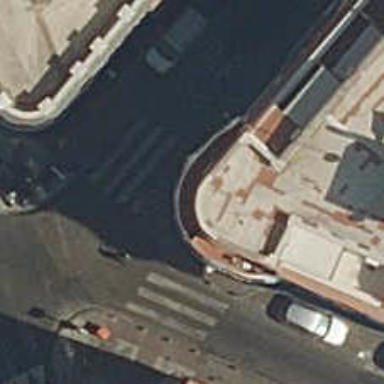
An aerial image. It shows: Restaurant.